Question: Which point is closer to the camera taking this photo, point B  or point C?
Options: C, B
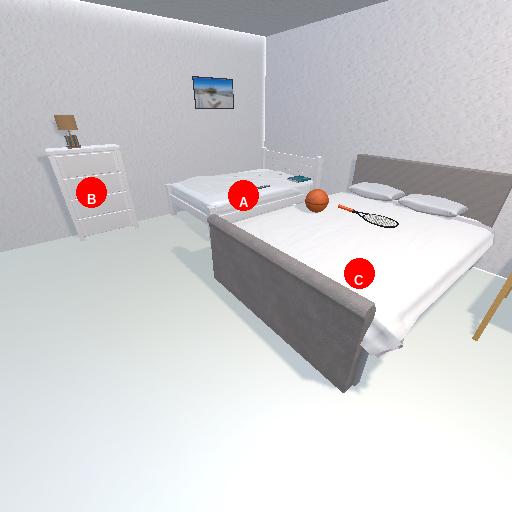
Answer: C